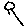
Label: sun